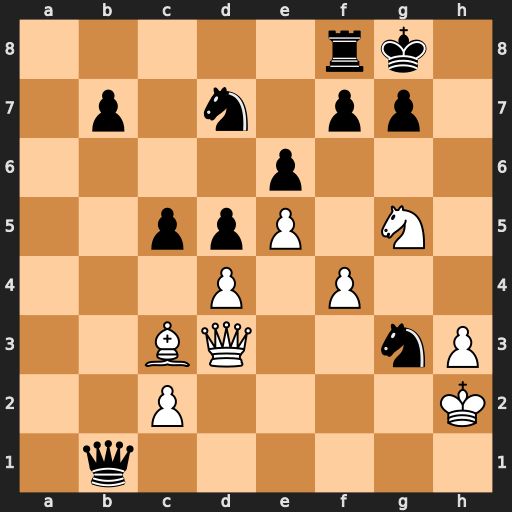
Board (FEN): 5rk1/1p1n1pp1/4p3/2ppP1N1/3P1P2/2BQ2nP/2P4K/1q6
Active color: w
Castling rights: -
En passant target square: -
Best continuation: Qh7#